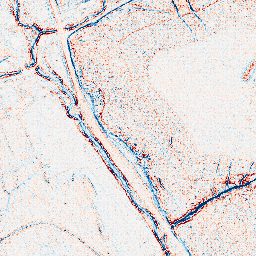
Category: edge_preserving
Decomposition family: anisotropic_diffusion
Decomposition parameters: iterations: 5
kappa: 30
gamma: 0.05
Upsampling method: nearest
Upsampling parameters: scale: 2
Upsampling scale: 2